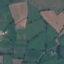
Land use / land cover: Pasture